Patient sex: F
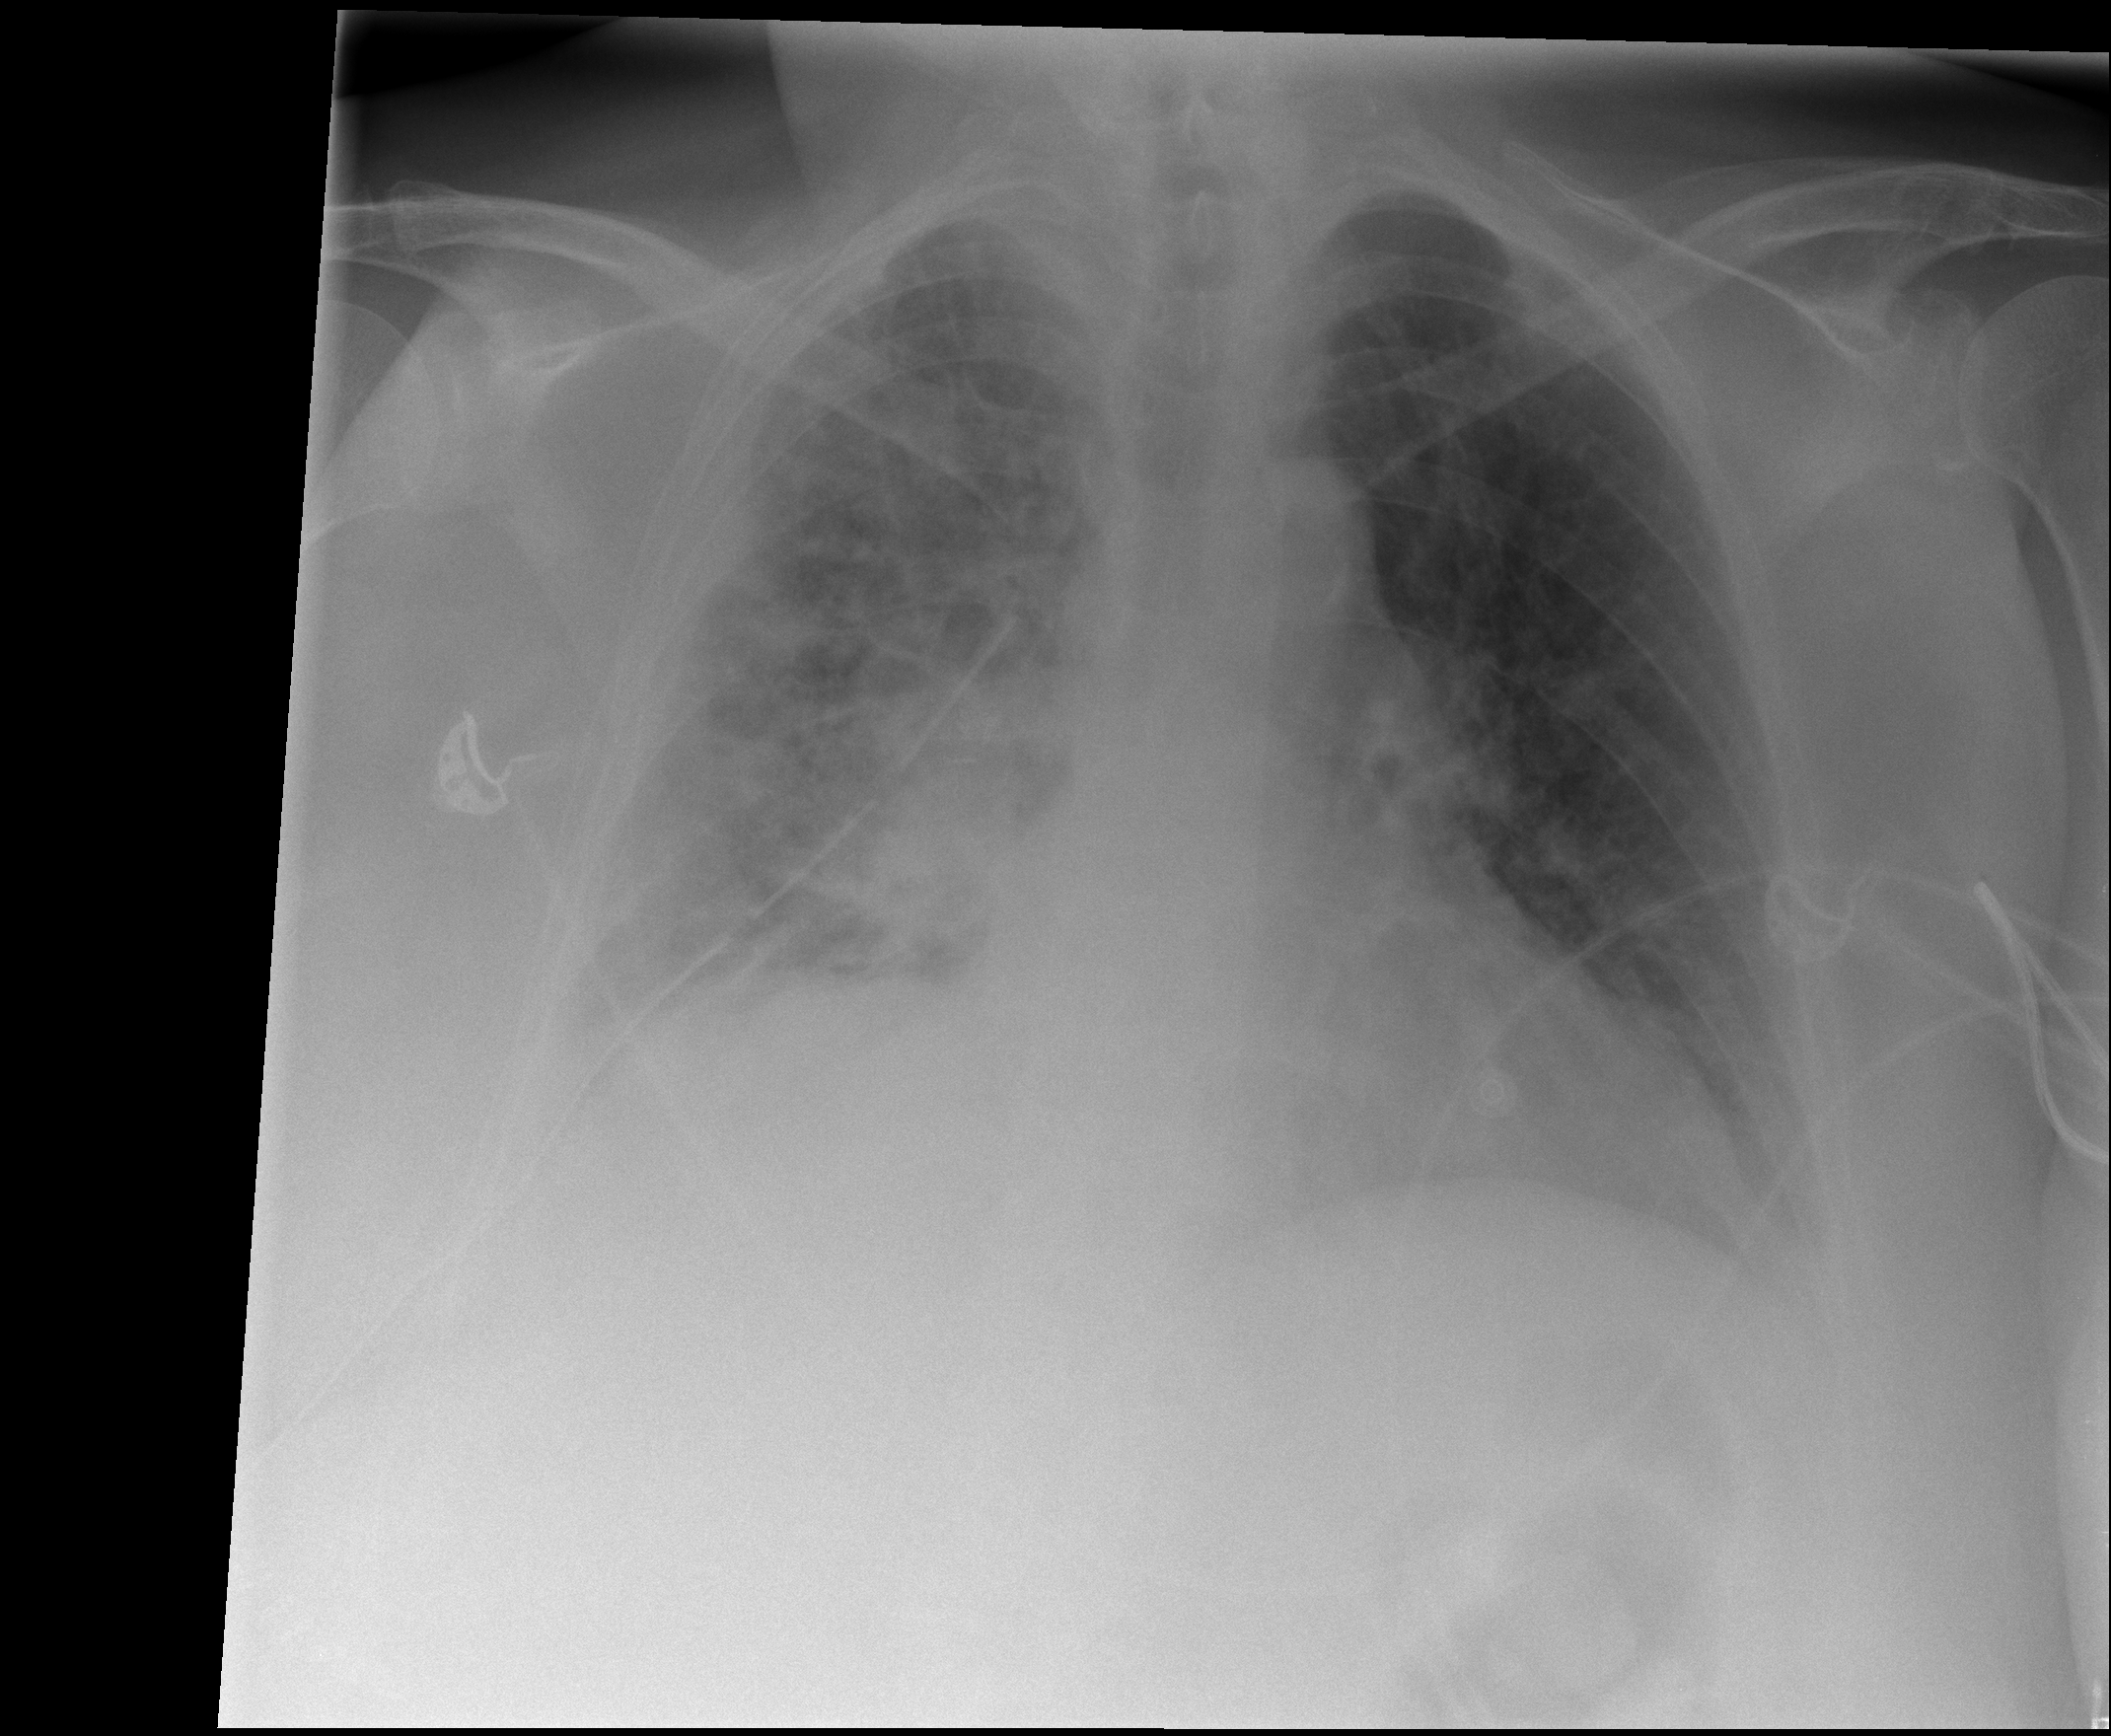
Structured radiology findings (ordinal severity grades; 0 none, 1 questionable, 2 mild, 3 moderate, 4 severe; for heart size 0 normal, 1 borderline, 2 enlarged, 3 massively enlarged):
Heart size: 2
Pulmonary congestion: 2
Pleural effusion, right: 2
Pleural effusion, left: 1
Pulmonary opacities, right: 3
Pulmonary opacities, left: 0
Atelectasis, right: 2
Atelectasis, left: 0